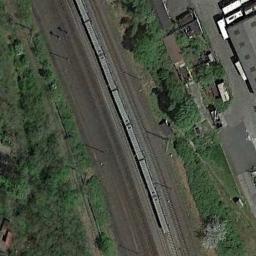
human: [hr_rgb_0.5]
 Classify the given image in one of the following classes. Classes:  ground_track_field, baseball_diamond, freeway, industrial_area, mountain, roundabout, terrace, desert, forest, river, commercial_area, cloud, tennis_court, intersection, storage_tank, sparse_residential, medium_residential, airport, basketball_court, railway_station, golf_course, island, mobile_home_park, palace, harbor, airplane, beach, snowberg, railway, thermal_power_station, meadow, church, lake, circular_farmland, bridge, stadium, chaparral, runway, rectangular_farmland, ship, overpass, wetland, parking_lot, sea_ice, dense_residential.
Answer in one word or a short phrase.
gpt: railway